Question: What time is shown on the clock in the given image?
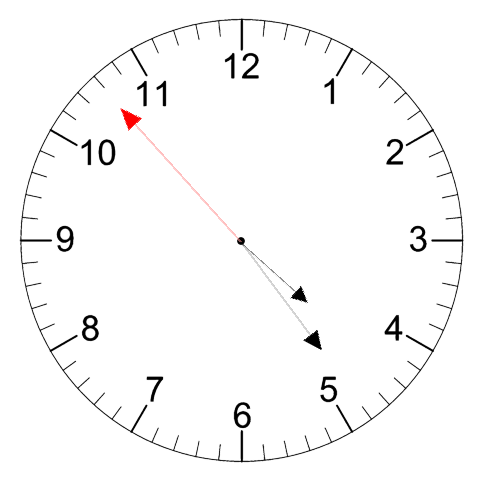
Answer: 04:23:53